Current action and preconditions to check: trajectory_clear

Your task: For each precondition in the list above, predict whether it will hold at this action.

Consider the current scene as observed from the mobile robot's camera, and analyze the predicted future states of all dynamic agents (e.g., people, animals, vehicles, or any moving entities) within the NEXT SECOND.

IMPORTANT: Only answer "very likely" if you are absolutely certain—based on strong, clear evidence—that a dynamic agent will violate the precondition in the predicted future state. Do NOT answer "very likely" for unlikely, ambiguous, or low-probability risks.

Ask yourself for each precondition: Is there a high probability, with clear and convincing evidence, that the predicted future states of any dynamic agent will interfere with the predicted future state of the currently executing action within the NEXT SECOND, causing that precondition to fail?

Assess the risk level based on these predictions. Use "likely" or "very likely" if motions create a clear risk of interference.

Use "neutral" or "improbable" if agents are nearby but their predicted paths are clearly diverging or non-conflicting.

Failure Risk Categories: "very improbable", "improbable", "neutral", "likely", "very likely"

Answer Format: Output ONLY the probability_of_failure value from these categories: "very improbable", "improbable", "neutral", "likely", "very likely"

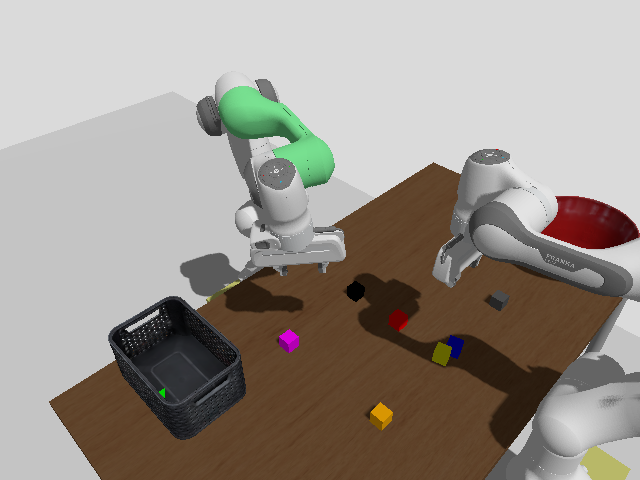

Answer: improbable